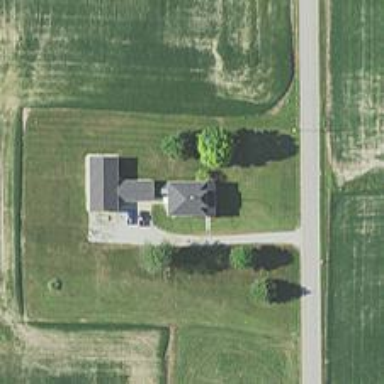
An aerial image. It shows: Driveway.